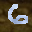
Label: 6